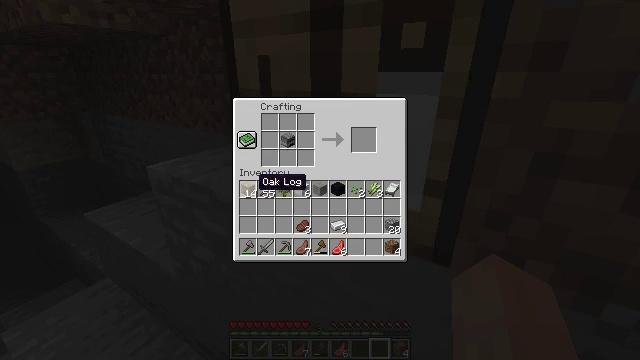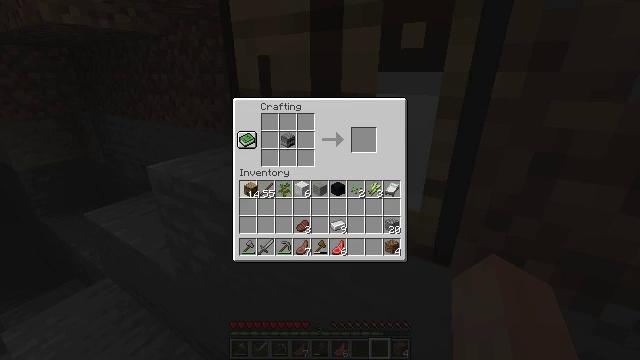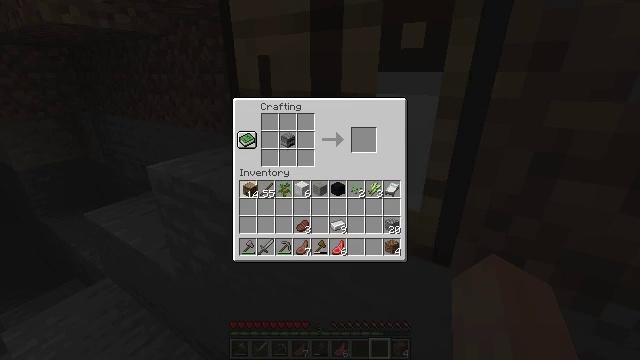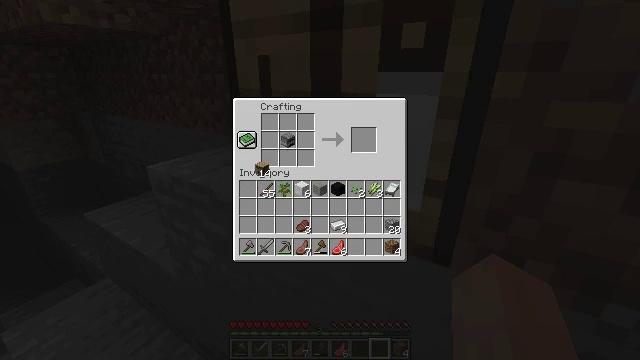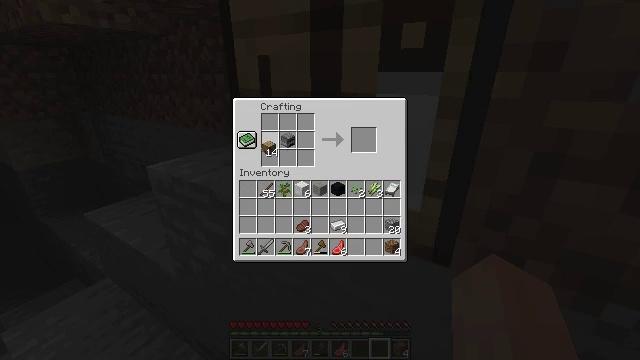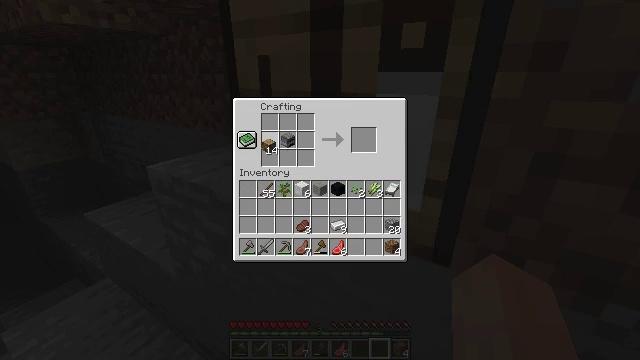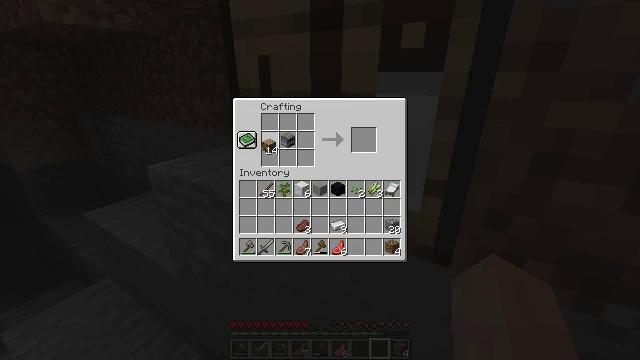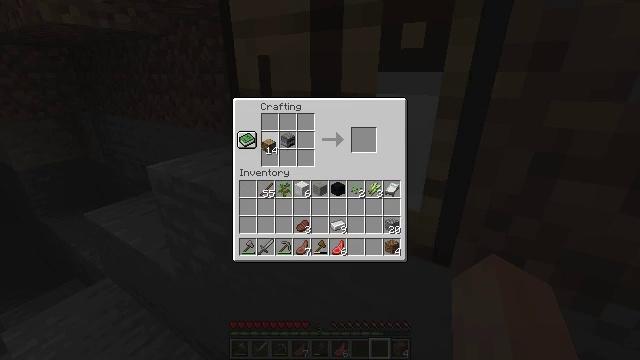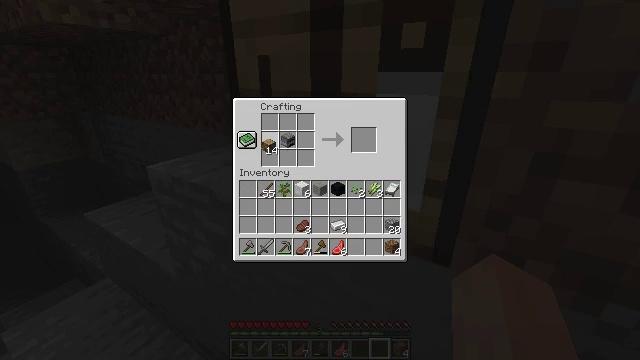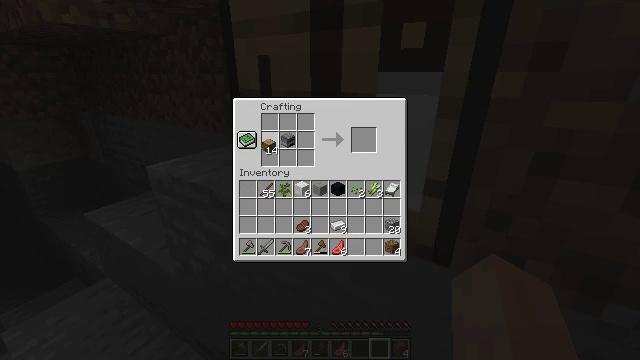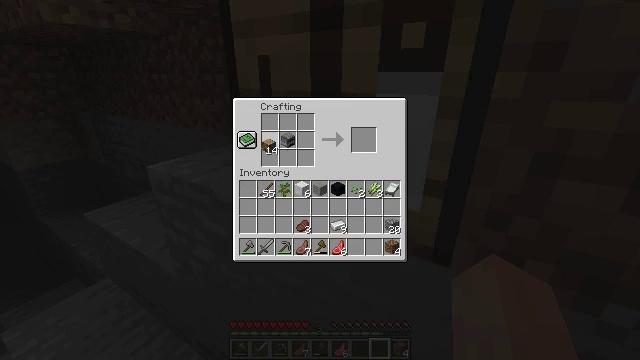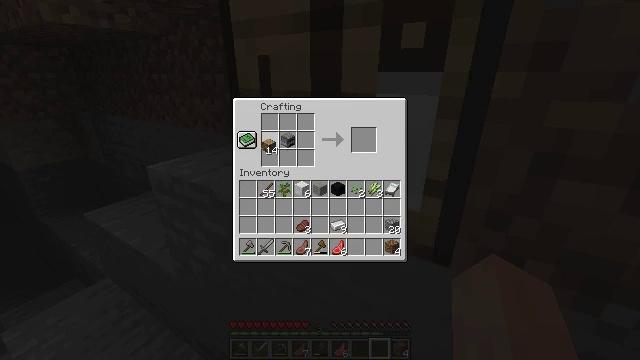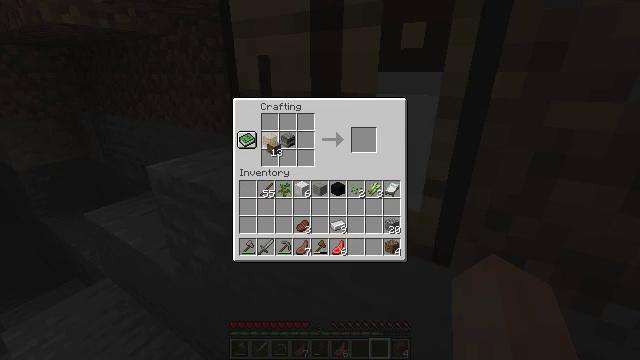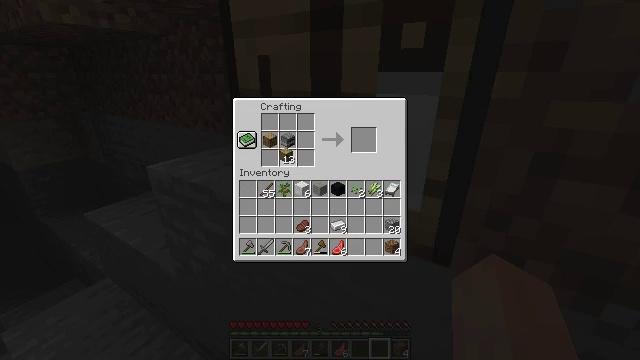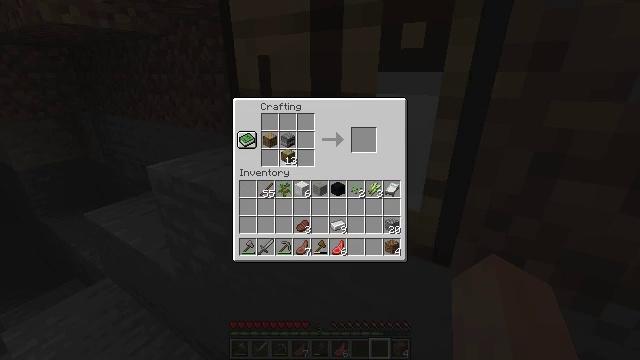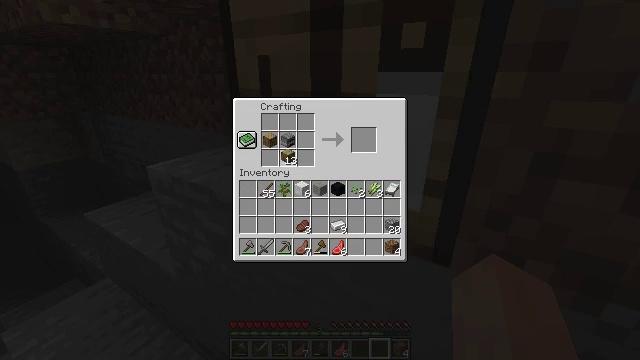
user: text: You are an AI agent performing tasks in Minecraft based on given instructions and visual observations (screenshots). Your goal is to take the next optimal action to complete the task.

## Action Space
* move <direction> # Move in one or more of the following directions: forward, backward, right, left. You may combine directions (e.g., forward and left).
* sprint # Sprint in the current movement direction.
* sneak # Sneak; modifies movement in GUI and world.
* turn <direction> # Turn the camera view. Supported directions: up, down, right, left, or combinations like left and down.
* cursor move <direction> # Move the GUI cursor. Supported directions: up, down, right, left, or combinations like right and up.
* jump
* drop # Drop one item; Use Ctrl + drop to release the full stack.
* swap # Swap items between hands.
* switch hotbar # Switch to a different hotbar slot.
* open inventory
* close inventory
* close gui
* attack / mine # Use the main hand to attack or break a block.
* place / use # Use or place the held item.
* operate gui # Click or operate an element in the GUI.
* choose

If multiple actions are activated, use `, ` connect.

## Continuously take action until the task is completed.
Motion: motion action
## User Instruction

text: Use a crafting table to craft a smoker.
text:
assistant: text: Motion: operate gui
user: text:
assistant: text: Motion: operate gui
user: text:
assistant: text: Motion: cursor move right and up
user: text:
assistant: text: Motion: cursor move right and up
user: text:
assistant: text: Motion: no_op
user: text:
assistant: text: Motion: no_op
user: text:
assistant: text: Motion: no_op
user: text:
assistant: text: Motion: choose
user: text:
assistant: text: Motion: choose
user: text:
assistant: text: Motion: choose
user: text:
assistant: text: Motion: choose
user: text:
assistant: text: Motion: no_op
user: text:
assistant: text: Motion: cursor move right
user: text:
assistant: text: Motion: no_op
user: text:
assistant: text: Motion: no_op
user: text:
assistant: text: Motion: no_op
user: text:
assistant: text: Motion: choose
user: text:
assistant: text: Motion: choose
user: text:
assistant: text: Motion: no_op
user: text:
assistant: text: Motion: cursor move up
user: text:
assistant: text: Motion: cursor move up
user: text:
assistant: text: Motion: no_op
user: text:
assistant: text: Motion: no_op
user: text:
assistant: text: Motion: no_op
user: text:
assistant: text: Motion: no_op
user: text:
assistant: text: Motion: choose
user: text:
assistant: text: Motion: choose
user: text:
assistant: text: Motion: choose
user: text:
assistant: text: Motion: no_op
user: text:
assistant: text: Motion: cursor move right